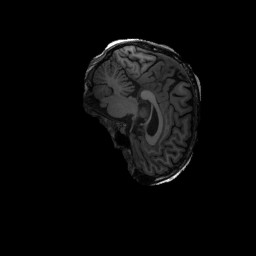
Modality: T1w
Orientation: sagittal
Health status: ill
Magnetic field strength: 3 T